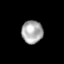
Tissue: skin
Cell type: Epithelial cells
Senescence score: 0.253
Nuclear area (px): 471
Mean DAPI intensity: 172.057